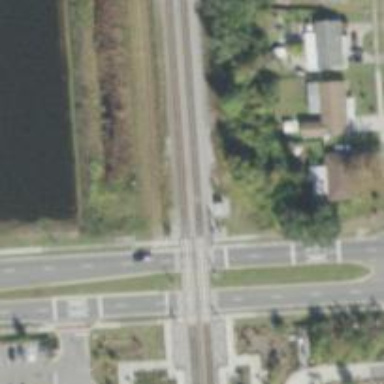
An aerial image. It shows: Crossing for the railway.